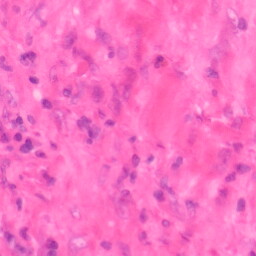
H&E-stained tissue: Colon